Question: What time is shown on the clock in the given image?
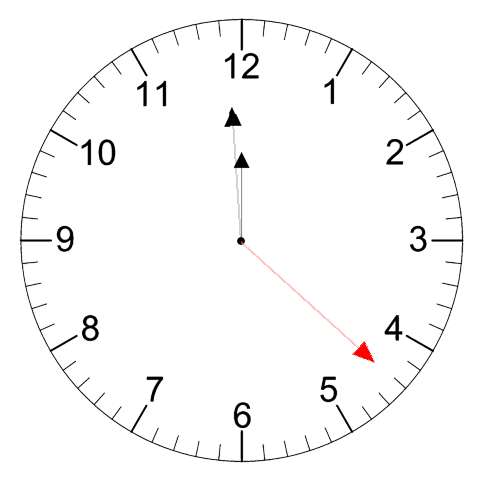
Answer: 11:59:22